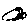
Label: bird